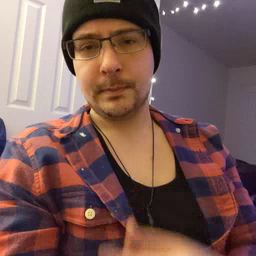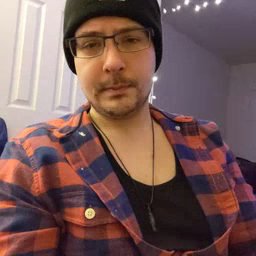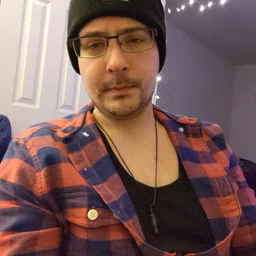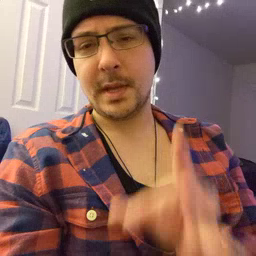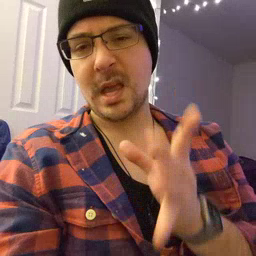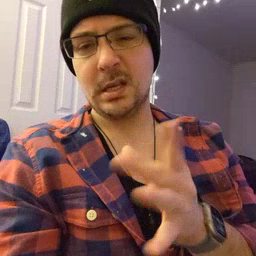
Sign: hate